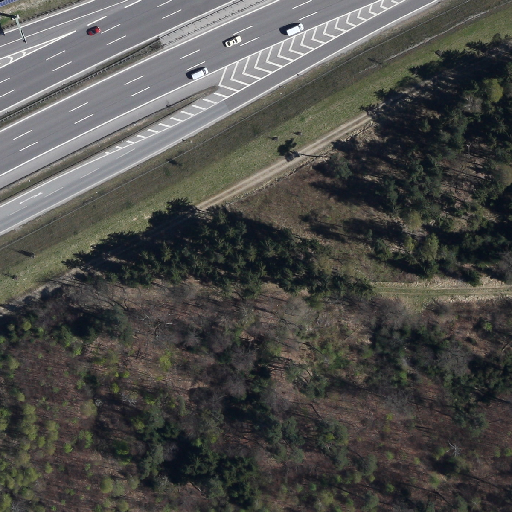
Referring expression: car driving on the road